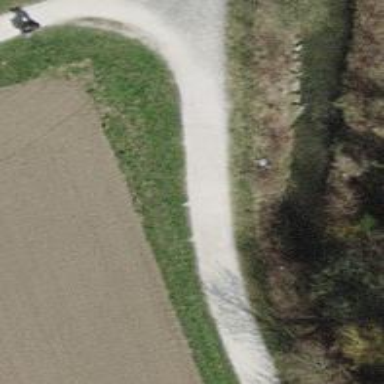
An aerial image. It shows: Paved footway with grade3 track type.